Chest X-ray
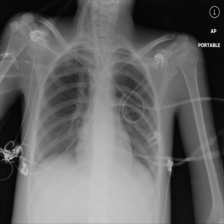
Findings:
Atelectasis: negative
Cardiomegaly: negative
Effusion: negative
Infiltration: negative
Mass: negative
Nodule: negative
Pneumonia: negative
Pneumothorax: negative
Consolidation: negative
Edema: negative
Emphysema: negative
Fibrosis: negative
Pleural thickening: negative
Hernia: negative